Question: This is the code I'm working on
'''
private void button1_Click(object sender, EventArgs e)
{
SqlConnection con = new SqlConnection(ConfigurationManager.ConnectionStrings["DBConnectionString"].ConnectionString);
SqlCommand cmd = new SqlCommand("select * from sometable", con);
con.Open();
SqlDataAdapter ada = new SqlDataAdapter(cmd);
DataTable dt = new DataTable();
ada.Fill(dt);
for (int i = 0; i < dt.Rows.Count; i++)
{
DataRow dr = dt.Rows[i];
ListViewItem listitem = new ListViewItem(dr["Col1"].ToString()); // Value is 9999
listitem.SubItems.Add(dr["Col2"].ToString()); // Value is 10
listitem.SubItems.Add(dr["Col3"].ToString()); // Value is 5
listView1.Items.Add(listitem);
}
}
'''
But the output that I'm getting is of the order

Adding 'listView1.View = View.Details;' to the code produces empty listview. How do I get an output that displays the column name and all values ?I'm oblivious to the mistake I'm doing. Any idea where I'm going wrong ?
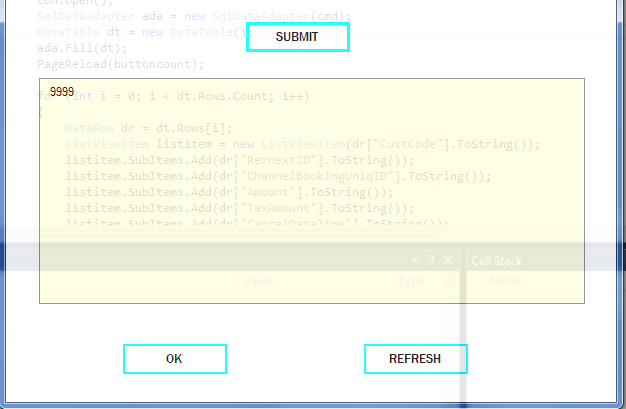
Answer: Try settings listView1.View to View.Details and add 3 proper columns to listView1.Columns in designer:

or in code:
'''
listView.Columns.Clear();
listView.Columns.Add("Col1");
listView.Columns.Add("Col2");
listView.Columns.Add("Col3");
'''
Then, add items this way:
'''
listView.Items.Add(new ListViewItem(new[]
{
dr["Col1"].ToString(),
dr["Col2"].ToString(),
dr["Col3"].ToString()
}));
'''
It always works for me.
Your code may have produced an empty grid because you had no columns.